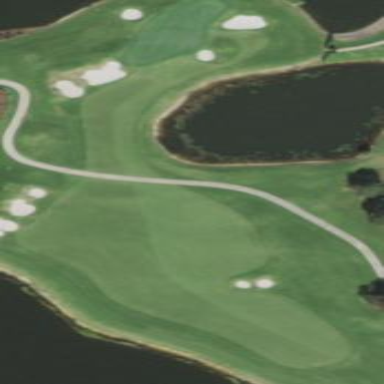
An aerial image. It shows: Grassy area designated as golf fairway.